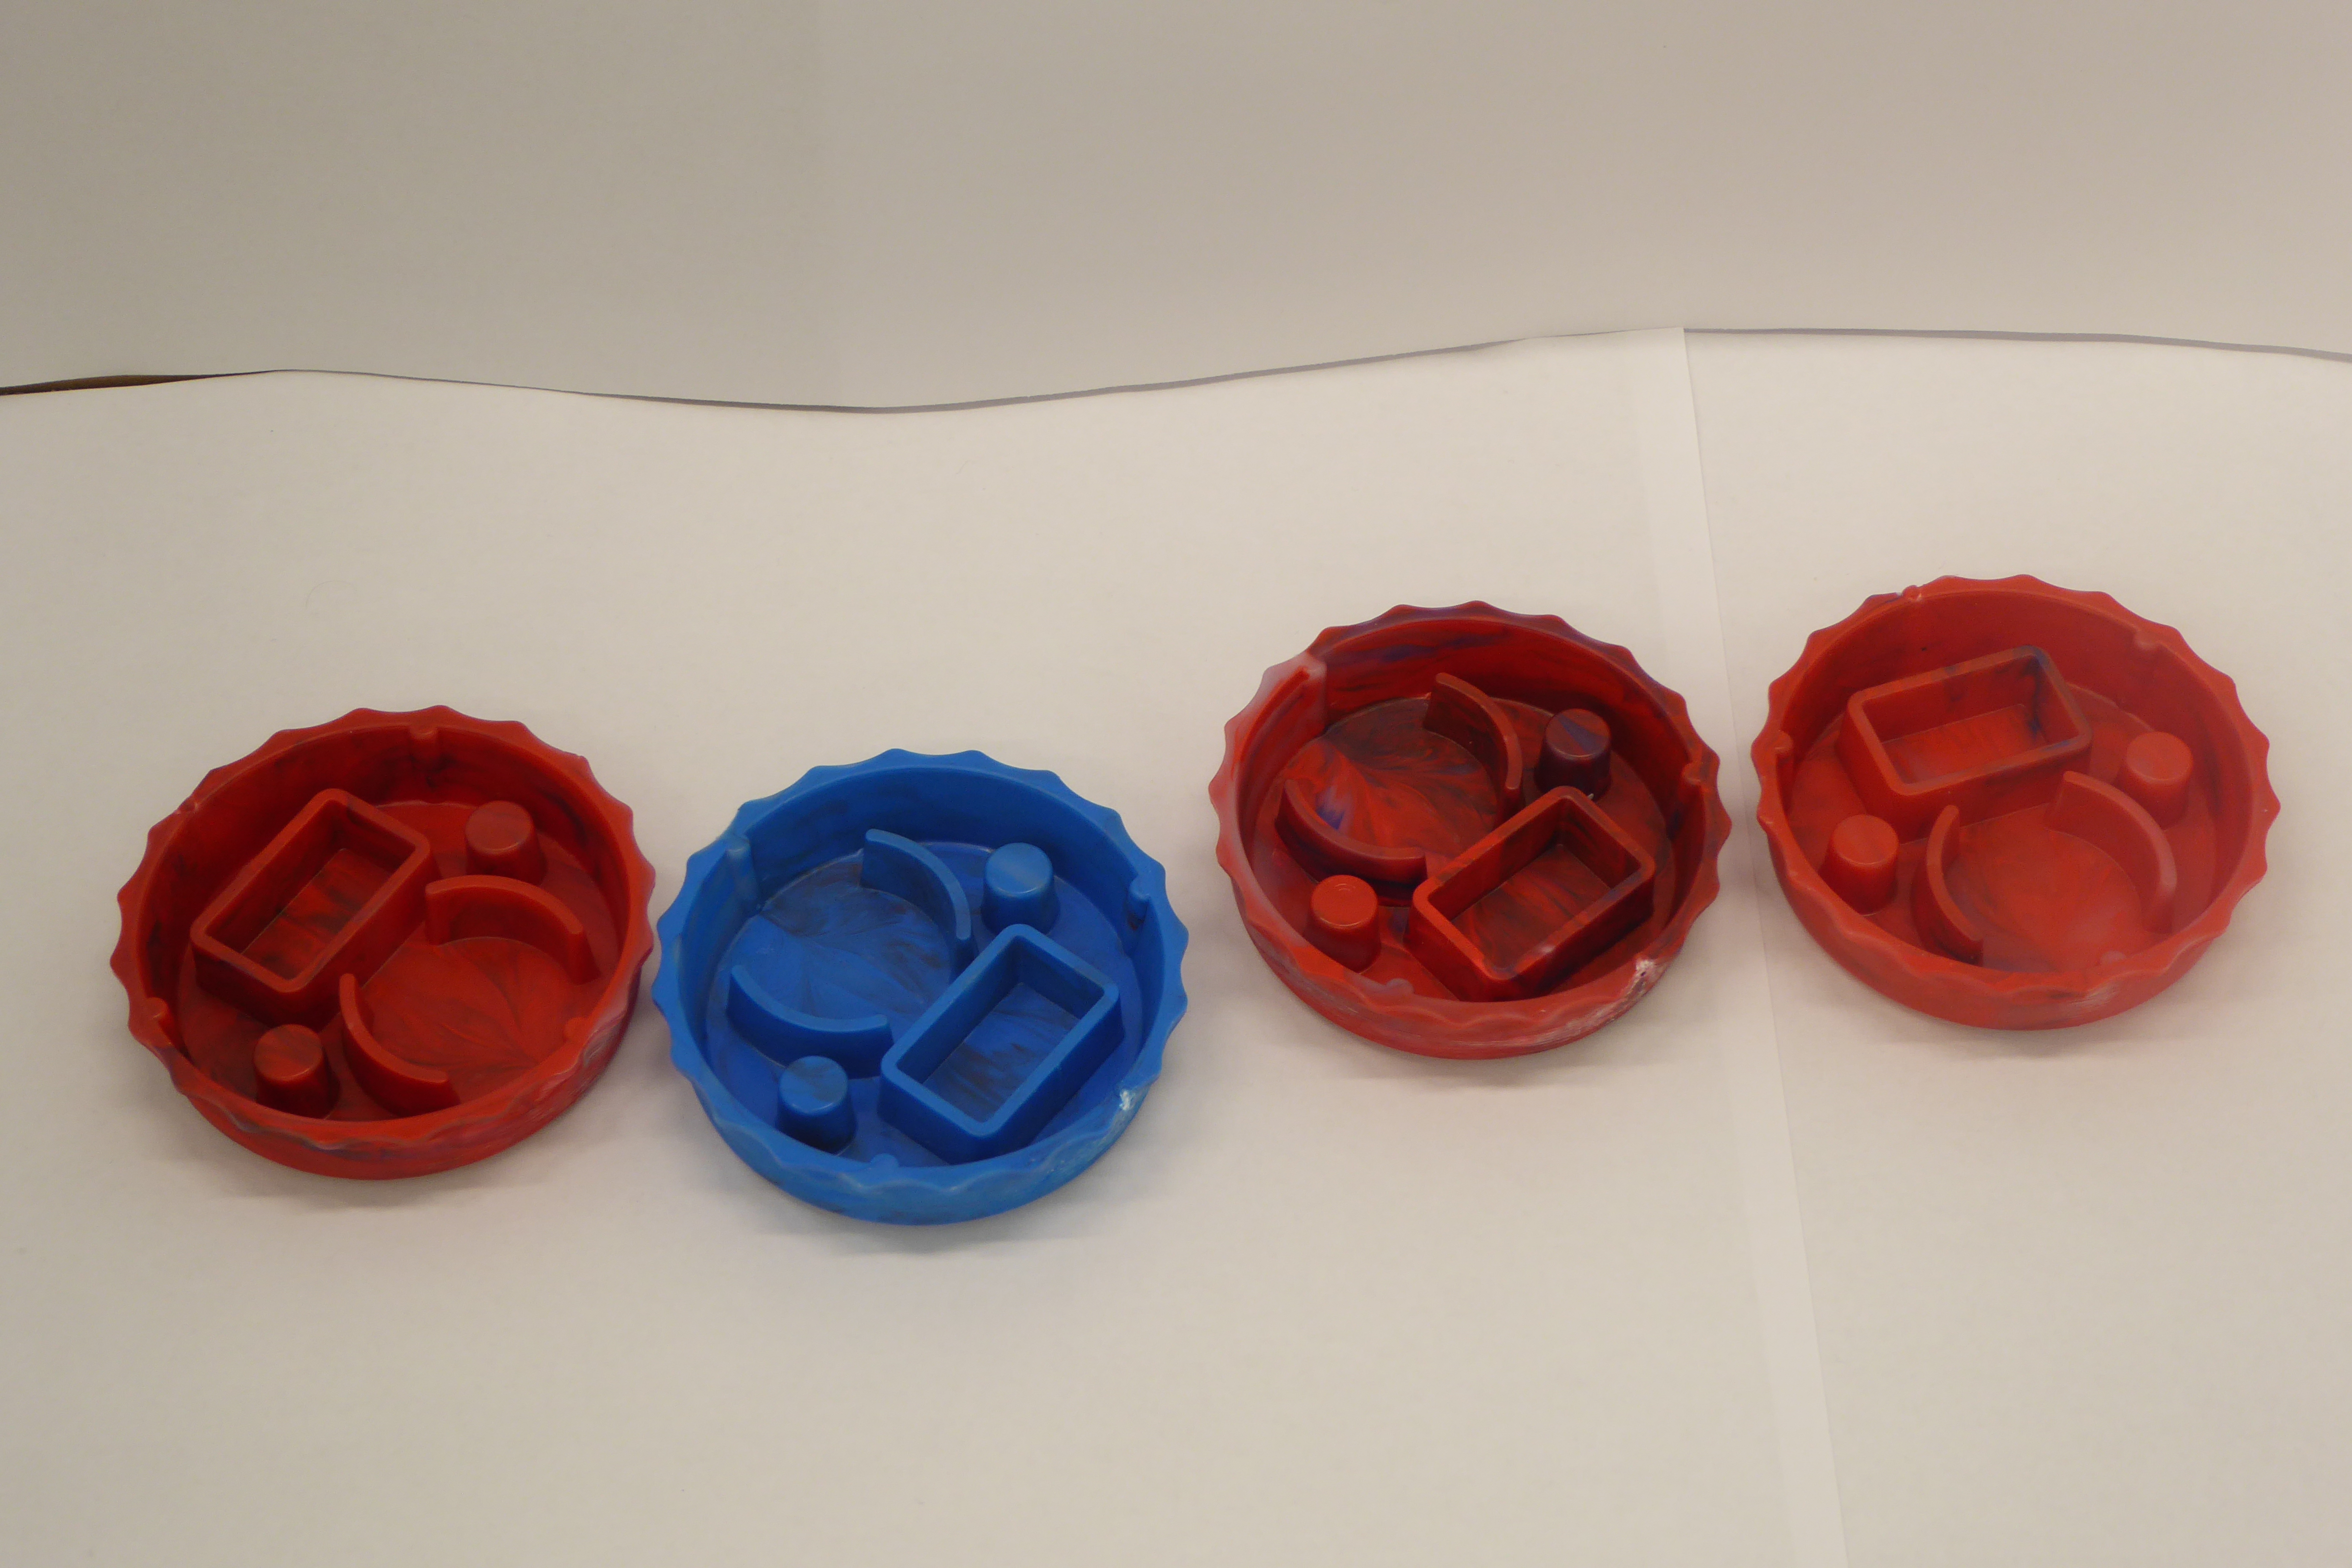
Label: Bottle Opener - Cover